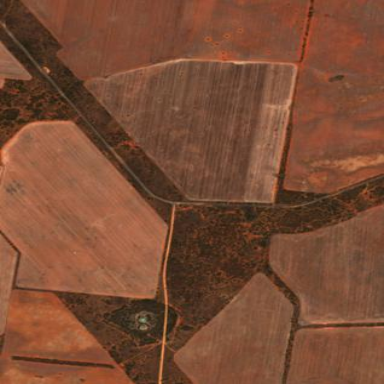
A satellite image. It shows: Farmland used for growing crops.